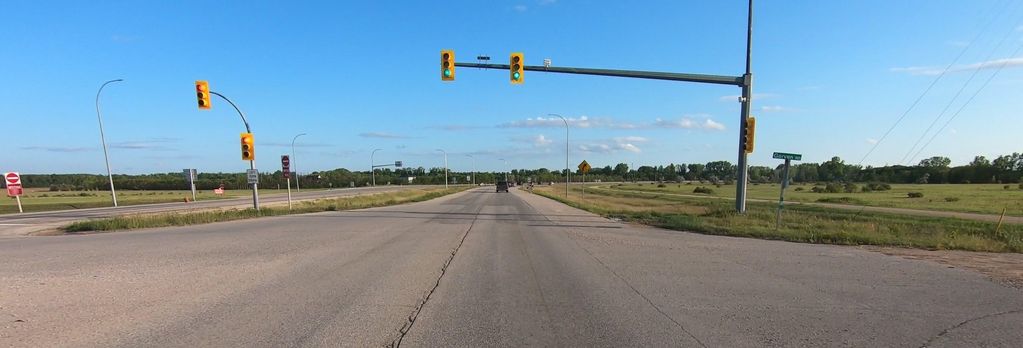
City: winnipeg